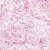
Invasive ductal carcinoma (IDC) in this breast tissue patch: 0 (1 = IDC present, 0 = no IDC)